Question: It's happened more than a few times that I'll commit a bit of code, then forget to actually push the code over to our remote repository (until my boss tells me that XYZ still doesn't work, and I feel silly).
Is there any way to have Tortoise display committed code that hasn't been pushed differently? Ideally I'd love it if there was a way to get such changesets to show with a gray background or something.
So in the below screenshot, if revision 1270 had not been pushed, have that show up shaded, or marked somehow.

Is this possible?
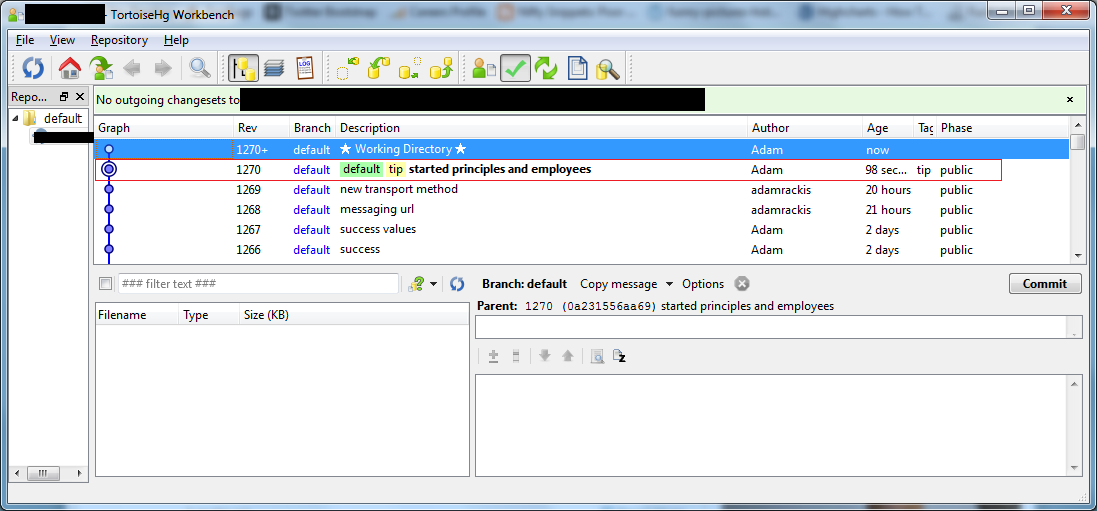
Answer: The code that has been pushed will have "public" as its phase. The code that has not been pushed will be shown as "draft".